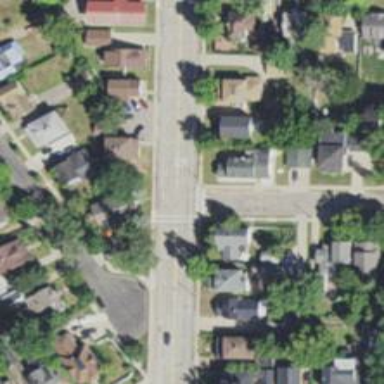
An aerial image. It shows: Unmarked crossing on the road.